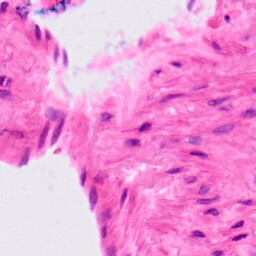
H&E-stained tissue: Lung